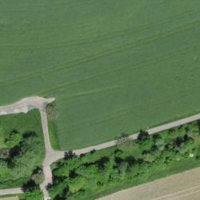
EUNIS habitat code: 25
Species observed at this site:
Certhia brachydactyla
Corvus corone
Cyanistes caeruleus
Lophophanes cristatus
Sturnus vulgaris
Dendrocopos major
Streptopelia decaocto
Corvus frugilegus
Passer domesticus
Fringilla coelebs
Buteo buteo
Spinus spinus
Passer montanus
Turdus merula
Poecile palustris
Parus major
Erithacus rubecula
Pica pica
Sitta europaea
Picus viridis